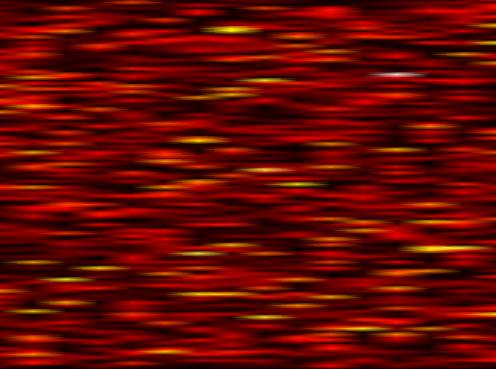
Label: FOFDM